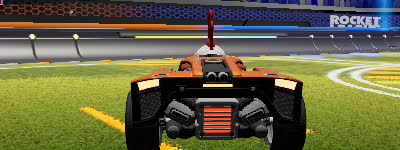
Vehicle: breakout